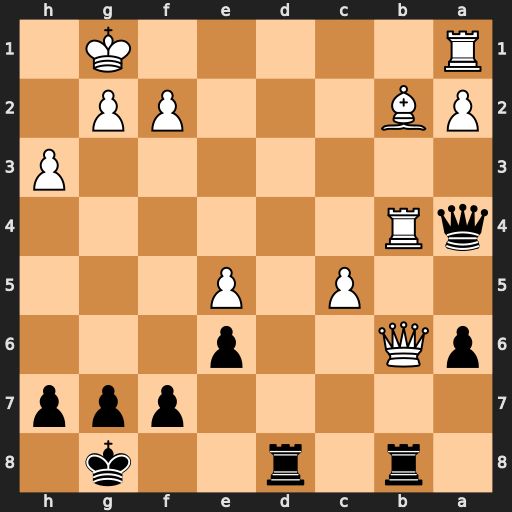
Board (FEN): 1r1r2k1/5ppp/pQ2p3/2P1P3/qR6/7P/PB3PP1/R5K1
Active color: b
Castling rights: -
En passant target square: -
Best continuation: Qxb4 Qxb4 Rxb4